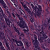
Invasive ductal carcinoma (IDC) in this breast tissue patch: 1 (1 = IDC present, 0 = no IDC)